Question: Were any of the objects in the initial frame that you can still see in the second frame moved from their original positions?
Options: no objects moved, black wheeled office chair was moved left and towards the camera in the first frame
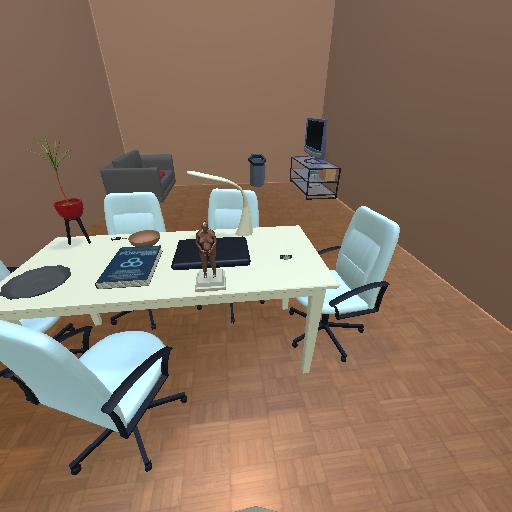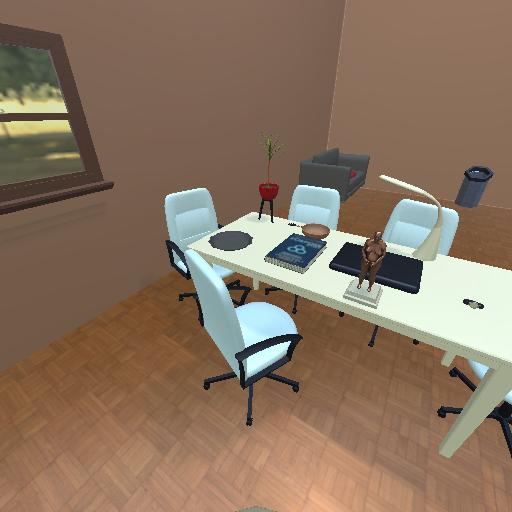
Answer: no objects moved